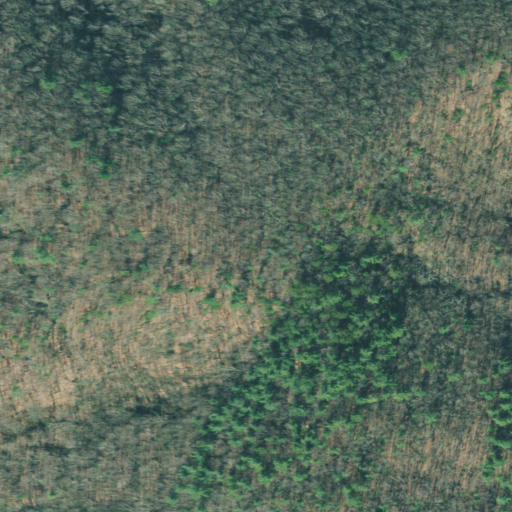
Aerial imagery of ridge(s) in Georgia named Wildcat Lead containing deciduous forest, mixed forest, and evergreen forest